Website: macys
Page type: delivery-shipping
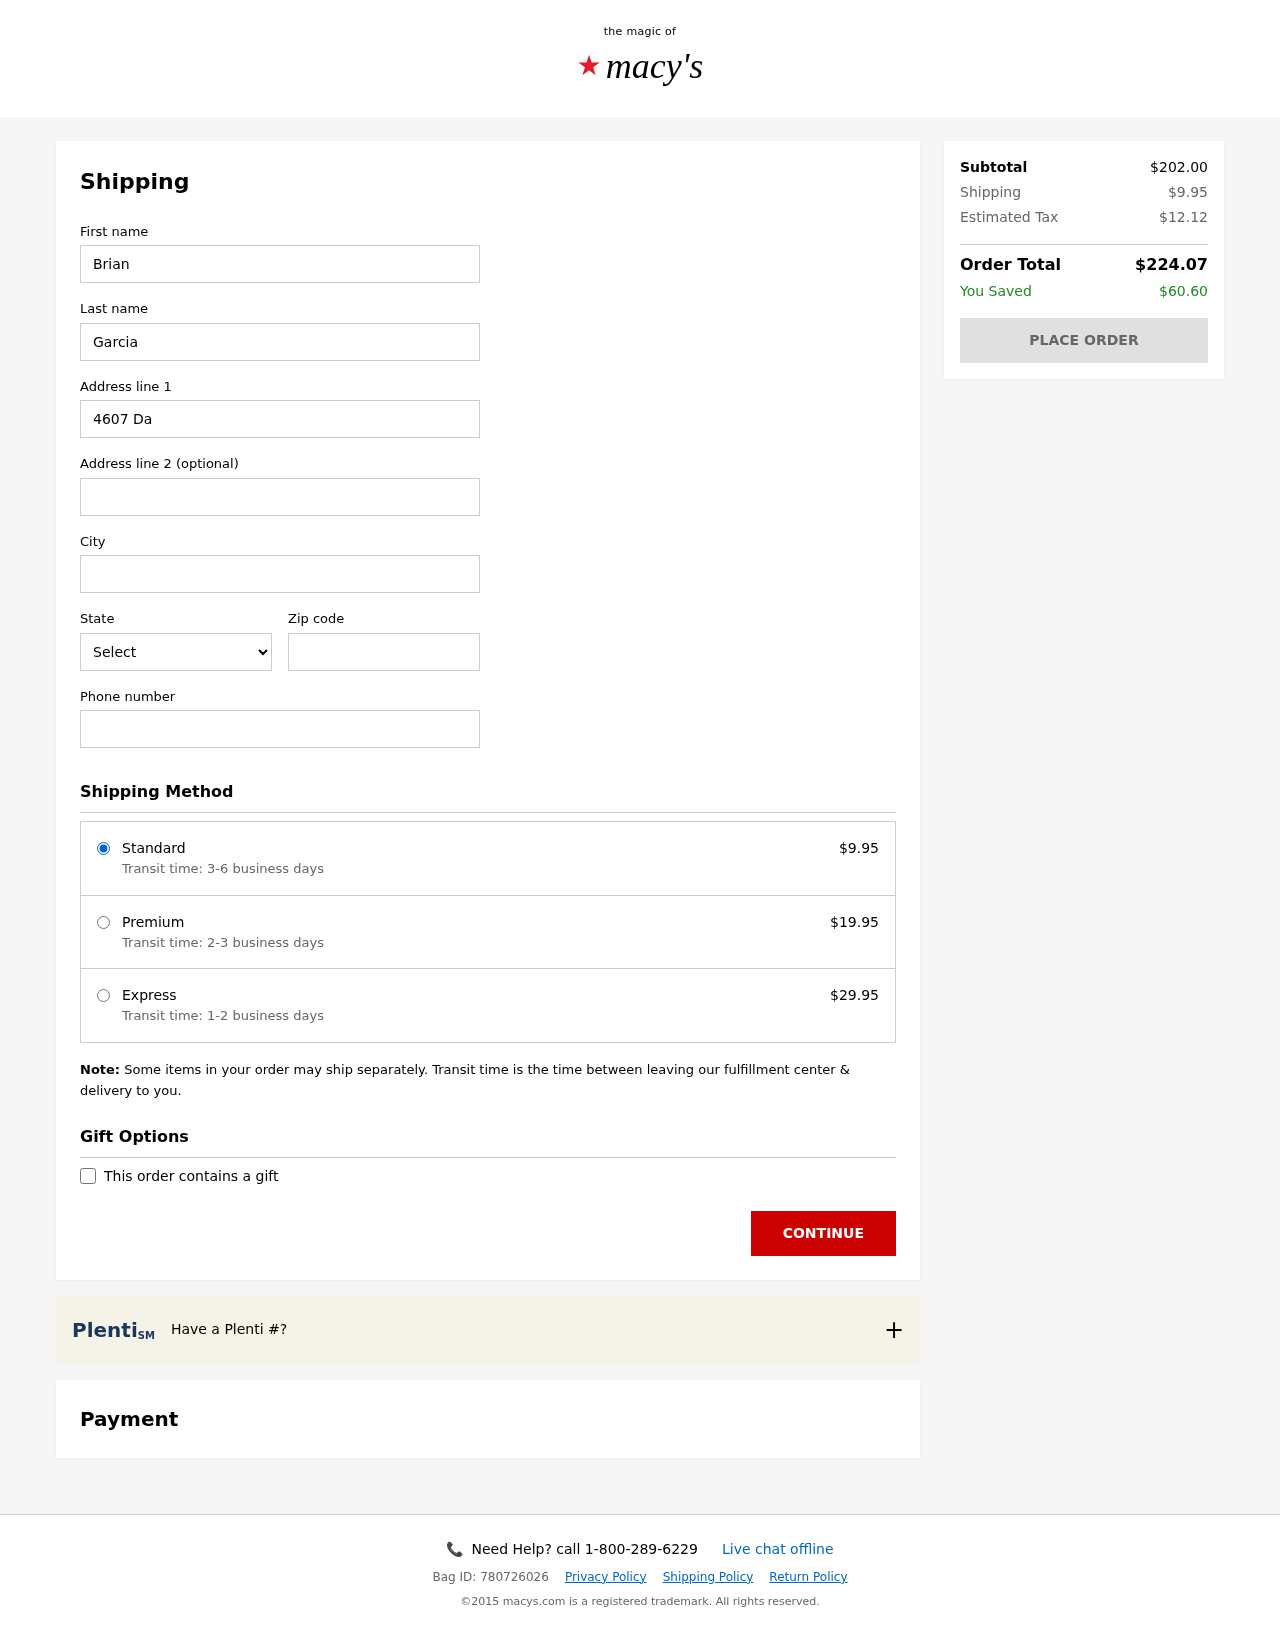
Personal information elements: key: PII_CITY
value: North Heidi
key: PII_FIRSTNAME
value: Brian
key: PII_LASTNAME
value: Garcia
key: PII_PHONE
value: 3425612620
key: PII_POSTCODE
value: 07692
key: PII_STATE_ABBR
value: MO
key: PII_STREET
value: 4607 David Valleys Apt. 426
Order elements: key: ORDER_SHIPPING_COST
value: $9.95
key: ORDER_SHIPPING_PREMIUM
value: $19.95
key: ORDER_SHIPPING_EXPRESS
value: $29.95
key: ORDER_SUBTOTAL
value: $202.00
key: ORDER_TAX
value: $12.12
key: ORDER_TOTAL
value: $224.07
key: ORDER_SAVINGS
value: $60.60